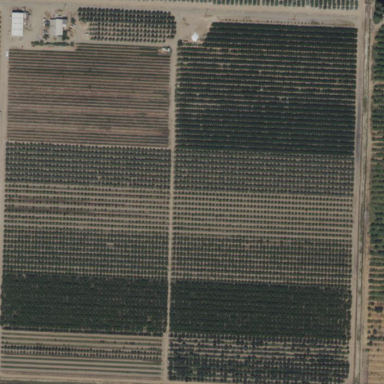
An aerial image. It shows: Orchard.